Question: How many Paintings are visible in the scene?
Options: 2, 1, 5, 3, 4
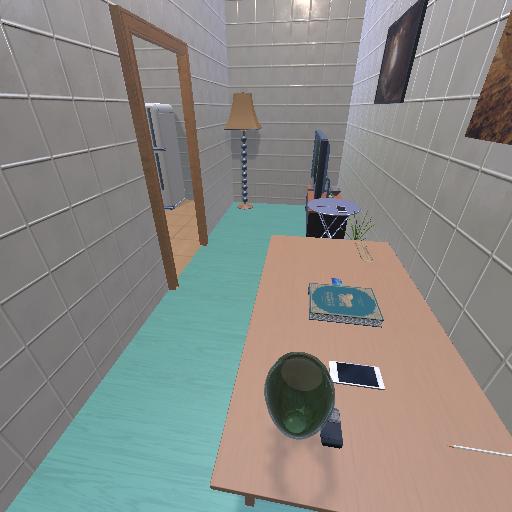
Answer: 2